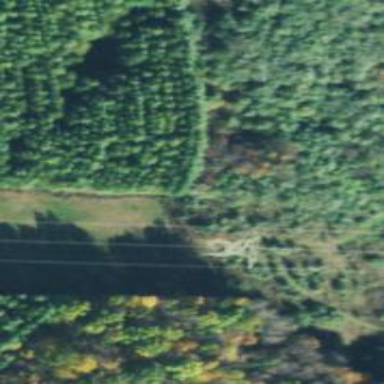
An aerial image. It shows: Lattice structure tower used for power transmission.